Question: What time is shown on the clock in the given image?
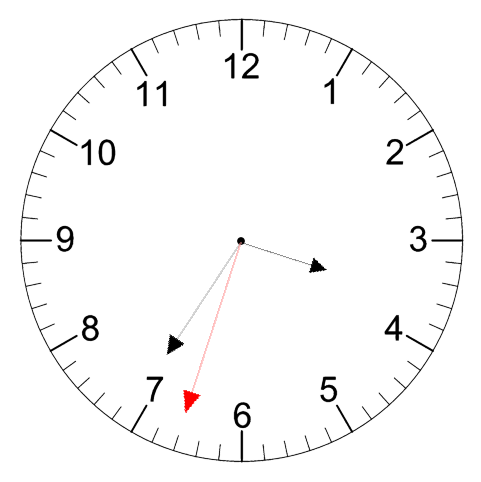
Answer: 03:35:33